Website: crate-barrel
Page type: billing-address
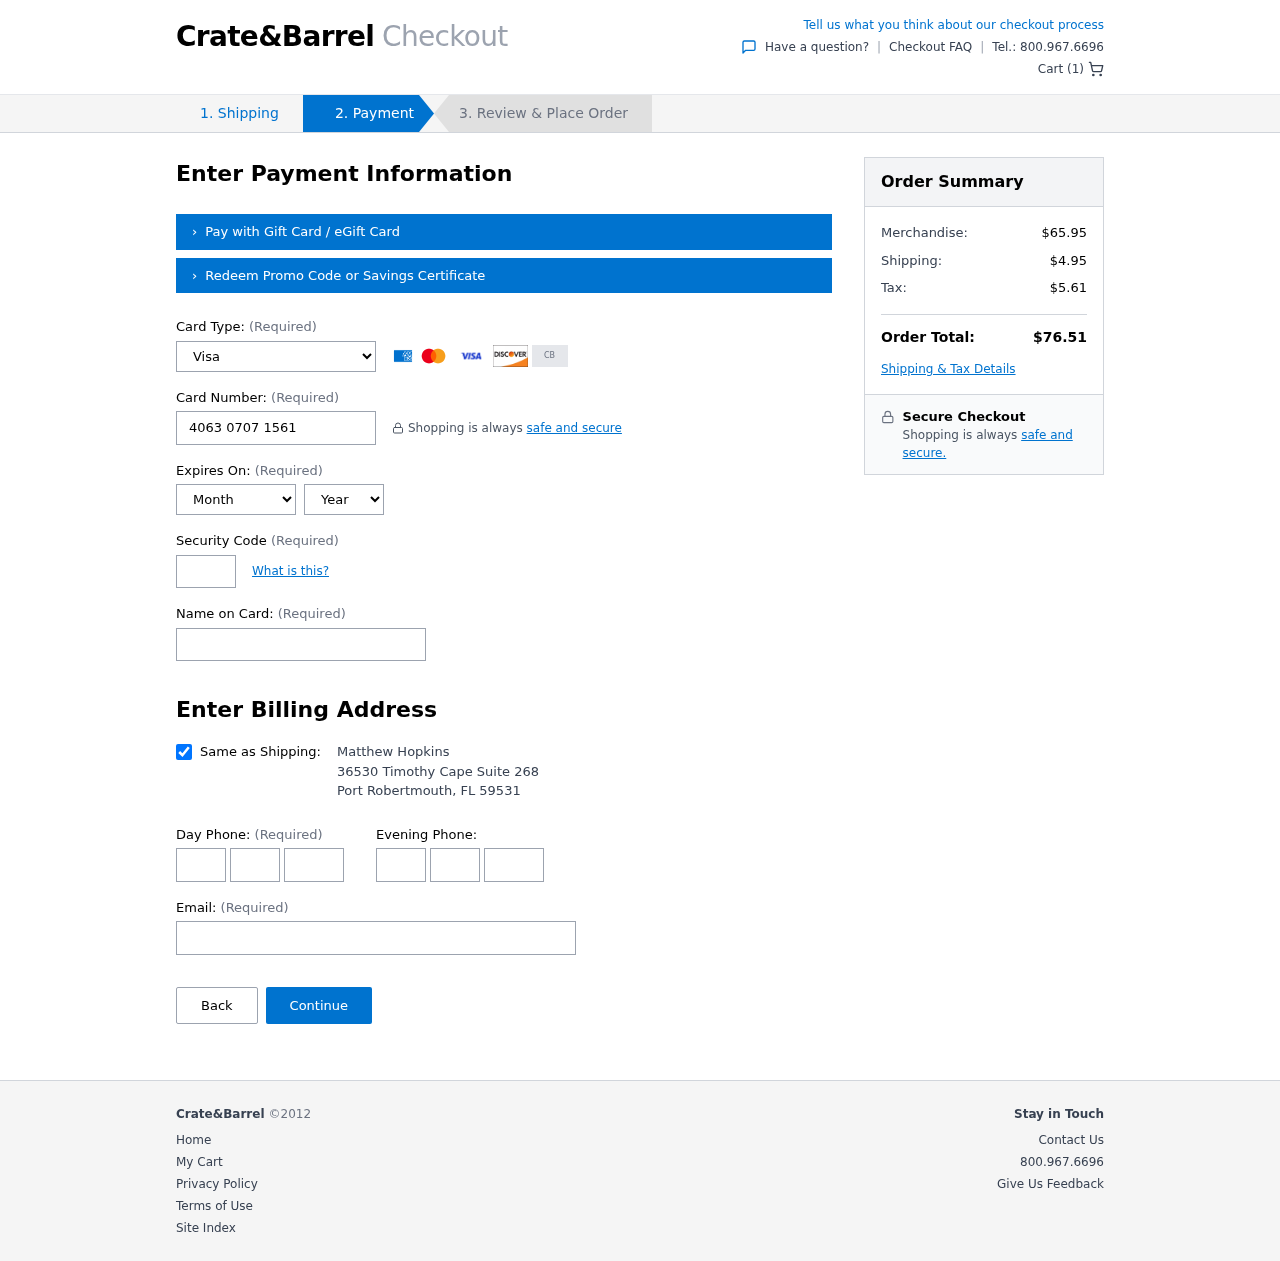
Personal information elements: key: PII_CARD_CVV
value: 838
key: PII_CARD_EXPIRY_MONTH
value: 03
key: PII_CARD_EXPIRY_YEAR
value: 29
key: PII_CARD_NUMBER
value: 4063 0707 1561 0852
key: PII_CARD_TYPE
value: Visa
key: PII_CITY
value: Port Robertmouth
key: PII_EMAIL
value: matthew.hopkins@hotmail.com
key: PII_FULLNAME
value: Matthew Hopkins
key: PII_PHONE_ALT_AREA
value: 893
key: PII_PHONE_ALT_PREFIX
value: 202
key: PII_PHONE_ALT_SUFFIX
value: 2832
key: PII_PHONE_AREA
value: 401
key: PII_PHONE_PREFIX
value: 403
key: PII_PHONE_SUFFIX
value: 4692
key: PII_POSTCODE
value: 59531
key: PII_STATE_ABBR
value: FL
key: PII_STREET
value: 36530 Timothy Cape Suite 268
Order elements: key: ORDER_NUM_ITEMS
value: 1
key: ORDER_SUBTOTAL
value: $65.95
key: ORDER_SHIPPING_COST
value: $4.95
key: ORDER_TAX
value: $5.61
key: ORDER_TOTAL
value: $76.51